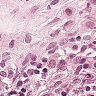
Metastatic tissue present: yes